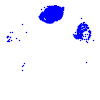
Particle: pion